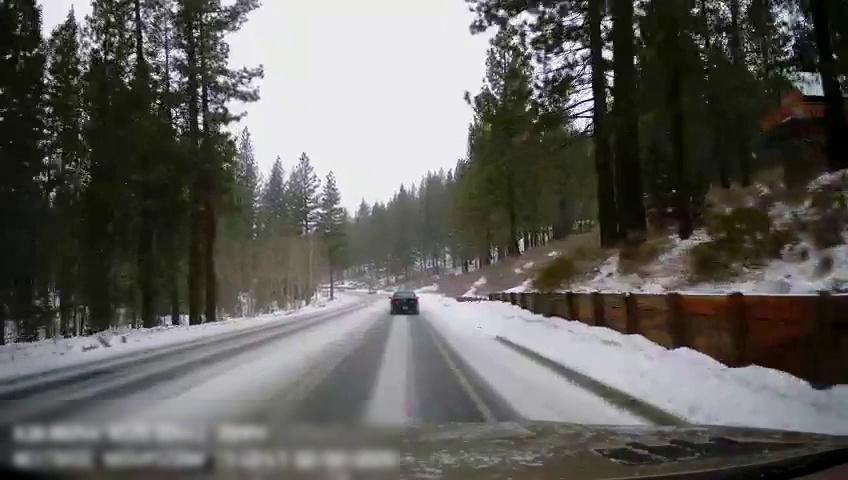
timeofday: Day
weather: Snowy
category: Drivable Space
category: Vehicles | Car